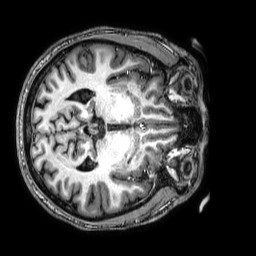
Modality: T1w
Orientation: axial
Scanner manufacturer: philips
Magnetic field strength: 3 T
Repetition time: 0.008 s
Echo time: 0.003566 s